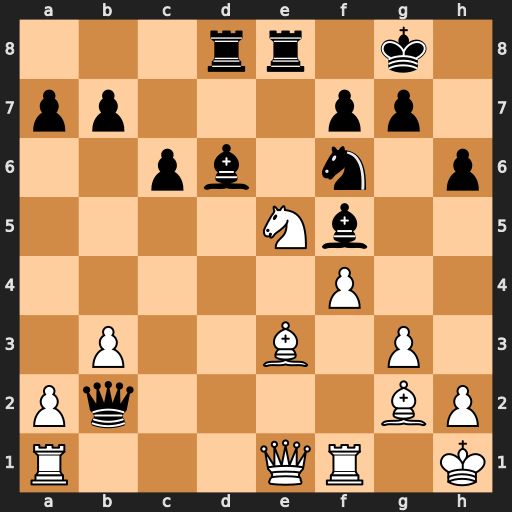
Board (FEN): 3rr1k1/pp3pp1/2pb1n1p/4Nb2/5P2/1P2B1P1/Pq4BP/R3QR1K
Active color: w
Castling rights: -
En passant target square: -
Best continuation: Nc4 Qc2 Rf2 Qxc4 bxc4